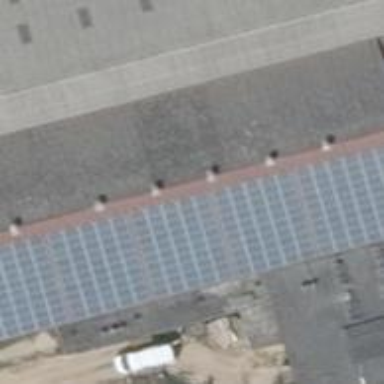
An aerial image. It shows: Solar-powered generator using photovoltaic technology. This small installation generates electricity through solar photovoltaic panels.